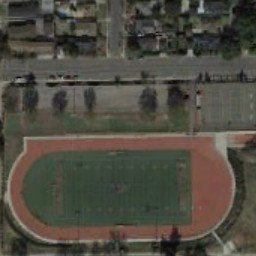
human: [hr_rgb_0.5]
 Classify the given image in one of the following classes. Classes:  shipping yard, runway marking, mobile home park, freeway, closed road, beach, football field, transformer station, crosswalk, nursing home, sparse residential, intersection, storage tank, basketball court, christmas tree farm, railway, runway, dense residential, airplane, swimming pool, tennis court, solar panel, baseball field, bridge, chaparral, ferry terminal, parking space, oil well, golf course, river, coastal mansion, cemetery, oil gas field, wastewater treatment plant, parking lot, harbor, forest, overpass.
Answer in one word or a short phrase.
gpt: football field